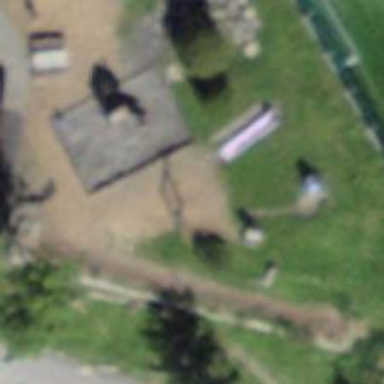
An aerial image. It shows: Playground with swings.